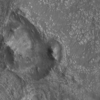
Label: not_dusty